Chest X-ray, PA view. Patient: 49 years old, sex F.
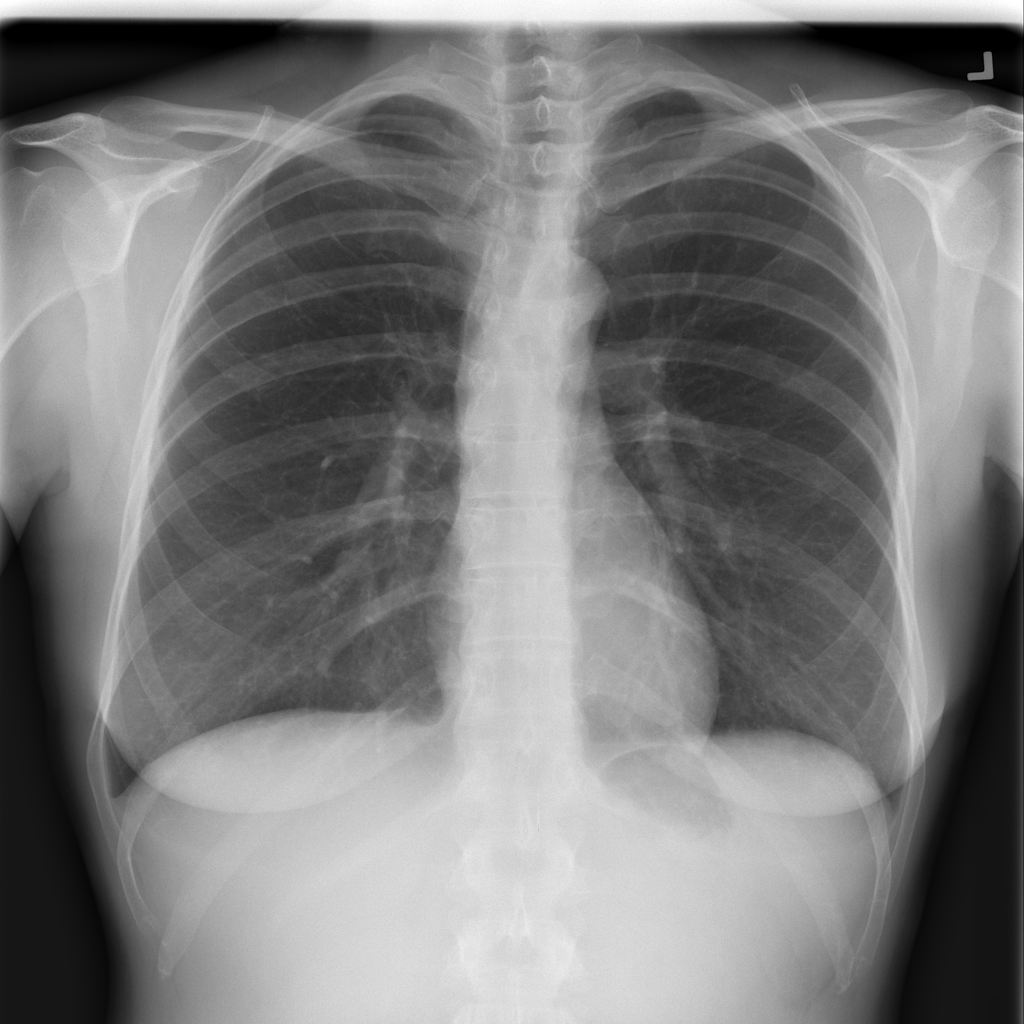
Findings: No Finding